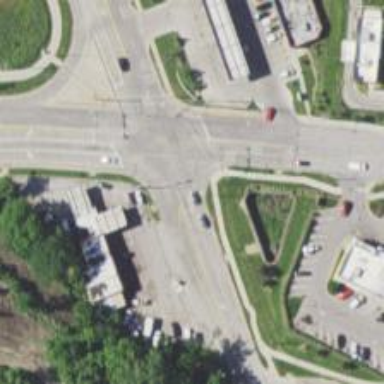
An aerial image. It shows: Marked road crossing.